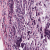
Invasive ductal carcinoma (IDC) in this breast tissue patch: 1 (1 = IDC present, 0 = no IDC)